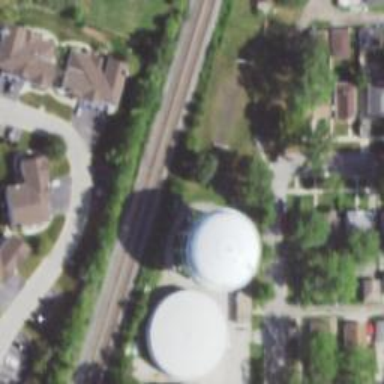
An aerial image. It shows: Water tower that is man-made.